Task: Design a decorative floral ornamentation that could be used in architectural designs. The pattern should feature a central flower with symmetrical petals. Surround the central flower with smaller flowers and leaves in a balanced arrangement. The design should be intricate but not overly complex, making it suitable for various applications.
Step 584:
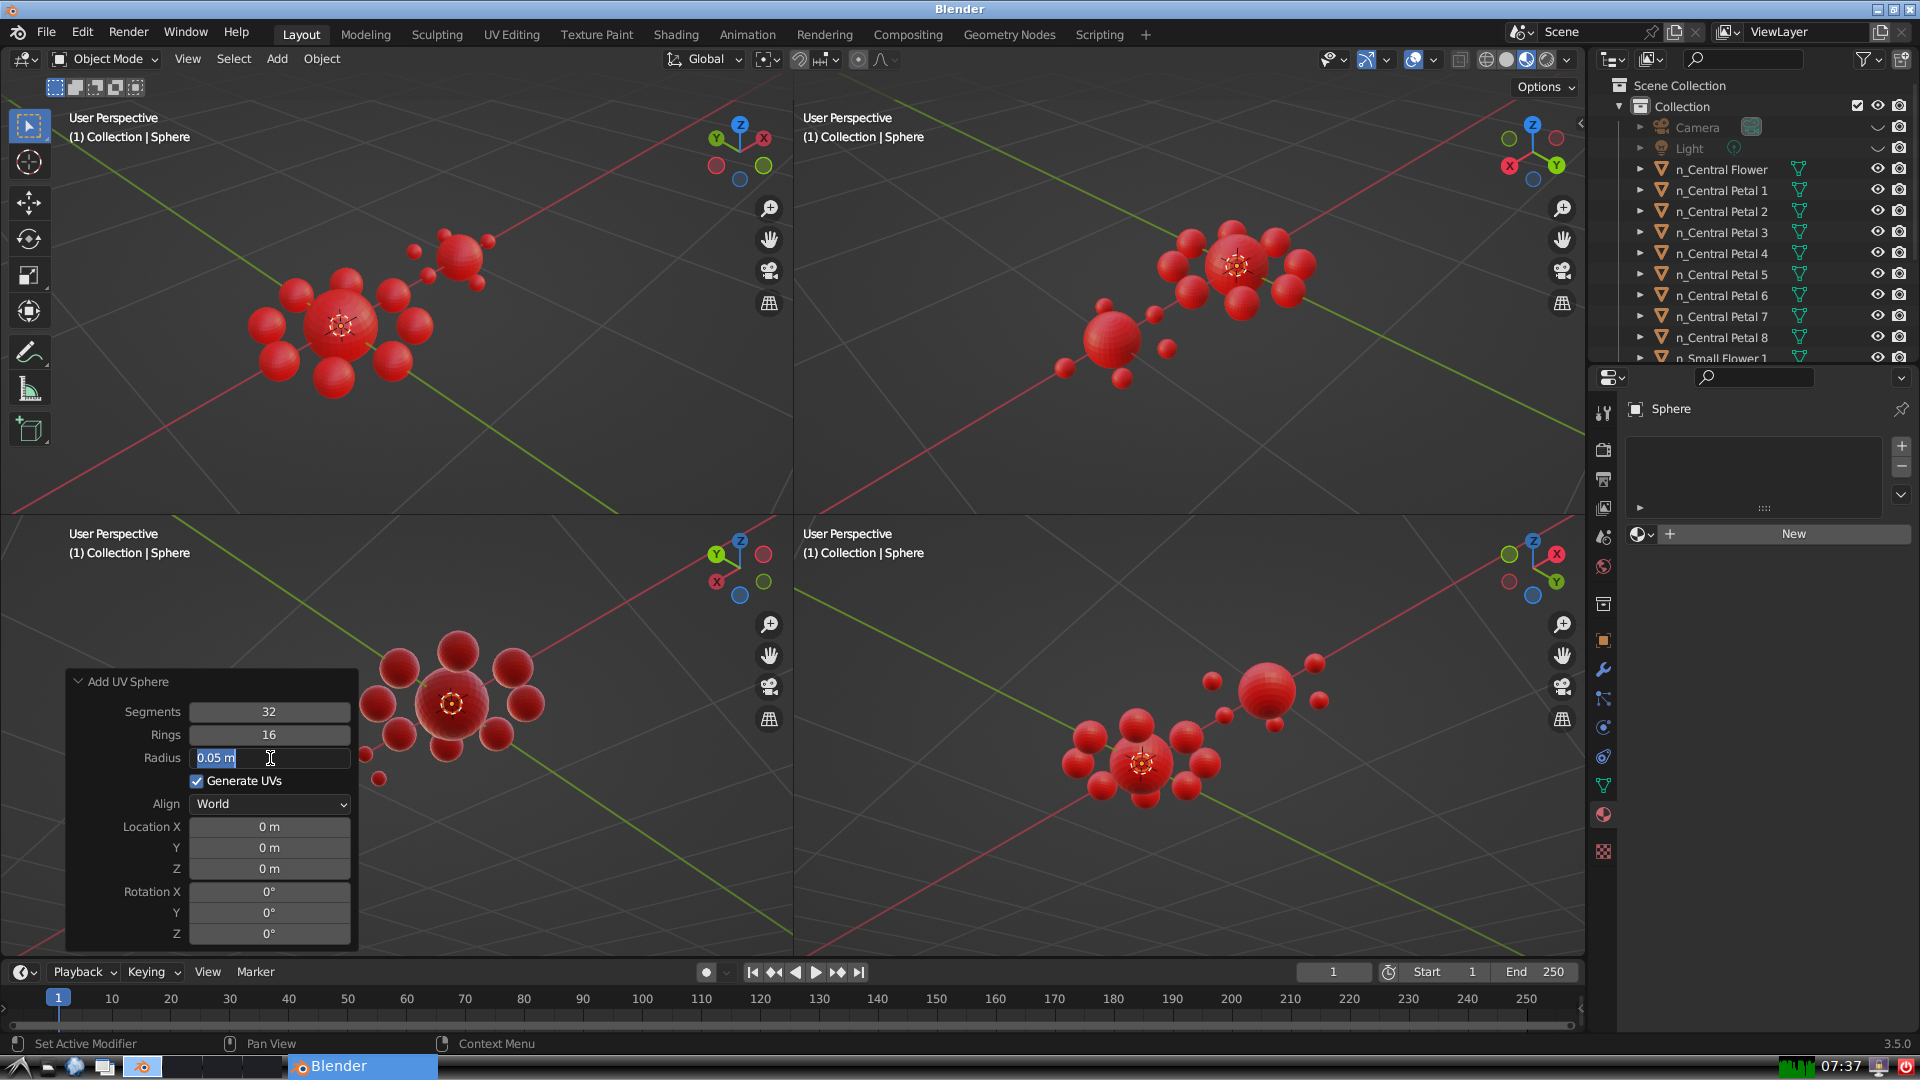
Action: input_text: 0.05